Interaction volume radius: 5 \u00c5
Interaction volume height: 15 \u00c5
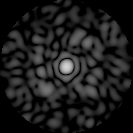
Disorder parameter: 0.8139